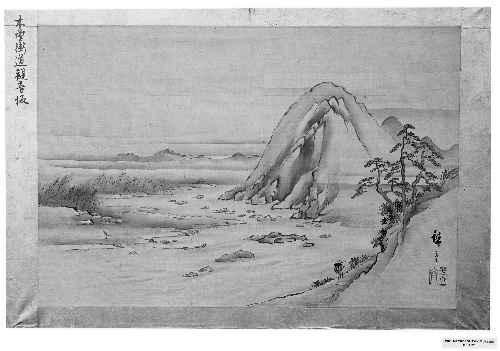
Artist: Utagawa Hiroshige
Artist bio: Japanese, Tokyo (Edo) 1797–1858 Tokyo (Edo)
Date: 19th century
Object type: Painting
Classification: Paintings
Medium: Matted painting; ink and color on silk
Culture: Japan
Period: Edo period (1615–1868)
Dimensions: 13 15/16 x 21 7/16 in. (35.4 x 54.4 cm)
Department: Asian Art
Credit line: Gift of Francis Lathrop, 1908
Accession year: 1908
Repository: Metropolitan Museum of Art, New York, NY
Tags: Mountains|Landscapes